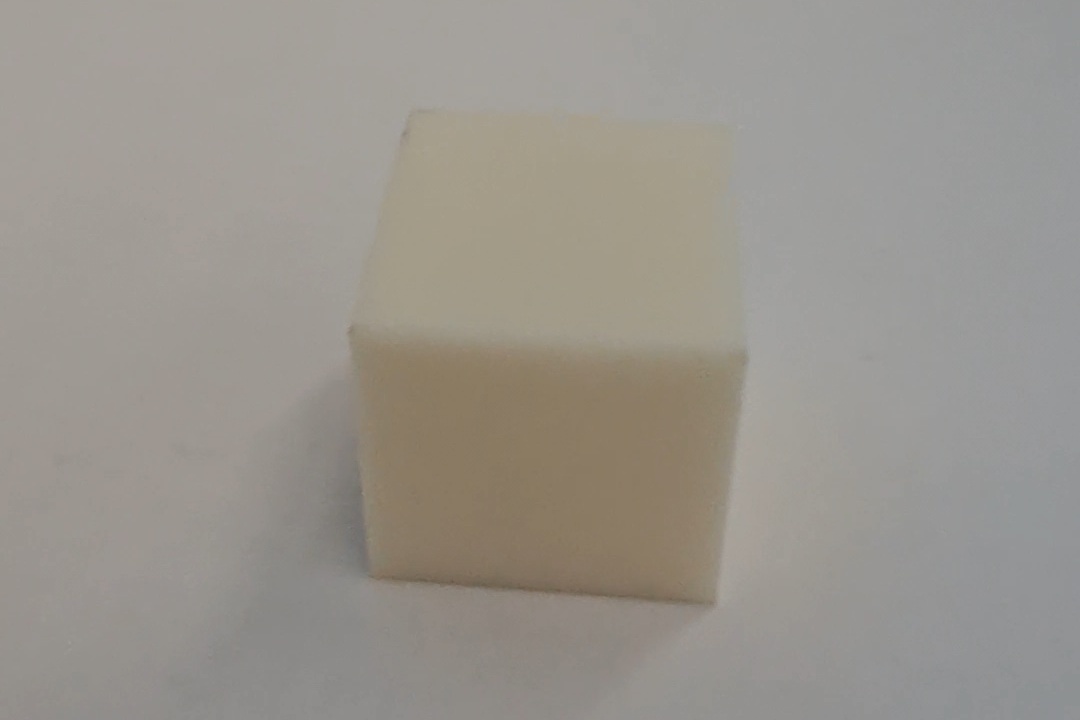
Label: Cuboid